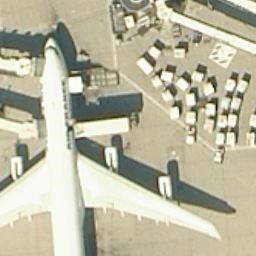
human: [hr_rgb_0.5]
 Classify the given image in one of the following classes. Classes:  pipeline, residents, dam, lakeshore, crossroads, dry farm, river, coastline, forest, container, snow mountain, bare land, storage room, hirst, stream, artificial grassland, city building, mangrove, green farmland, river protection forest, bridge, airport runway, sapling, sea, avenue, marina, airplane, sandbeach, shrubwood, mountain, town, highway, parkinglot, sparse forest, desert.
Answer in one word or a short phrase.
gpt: airplane